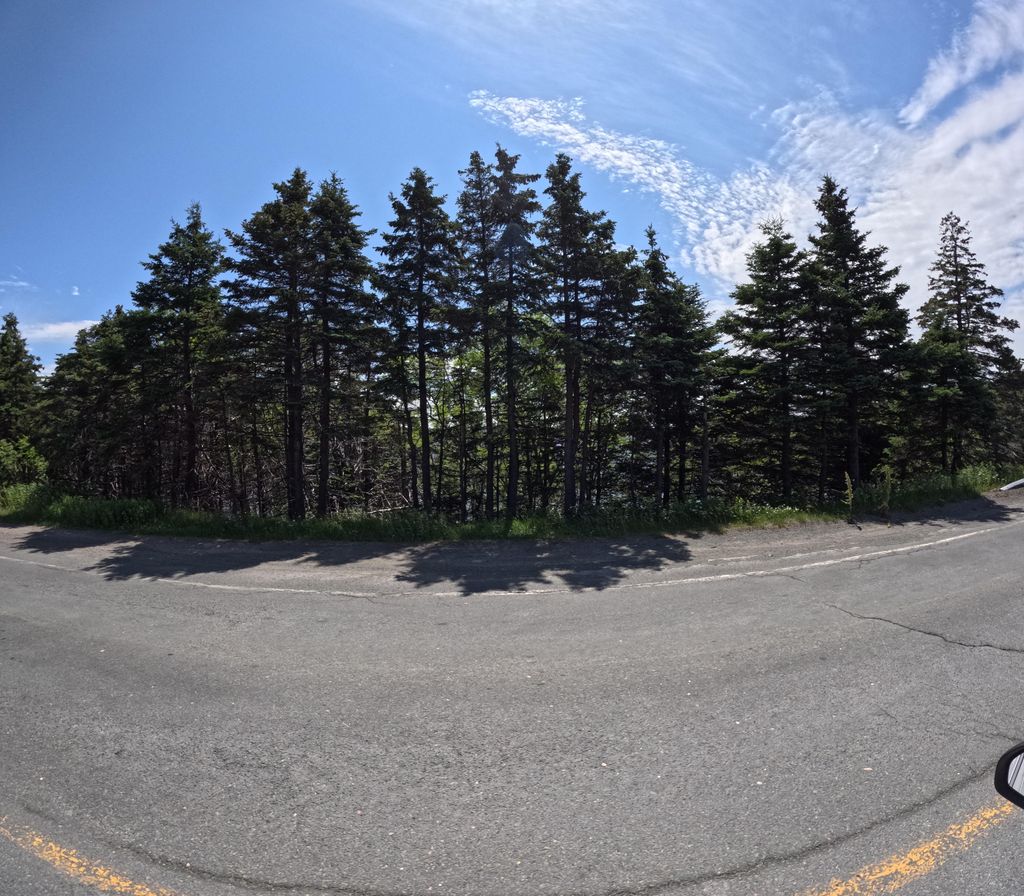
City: st_johns